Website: crate-barrel
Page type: address-validator
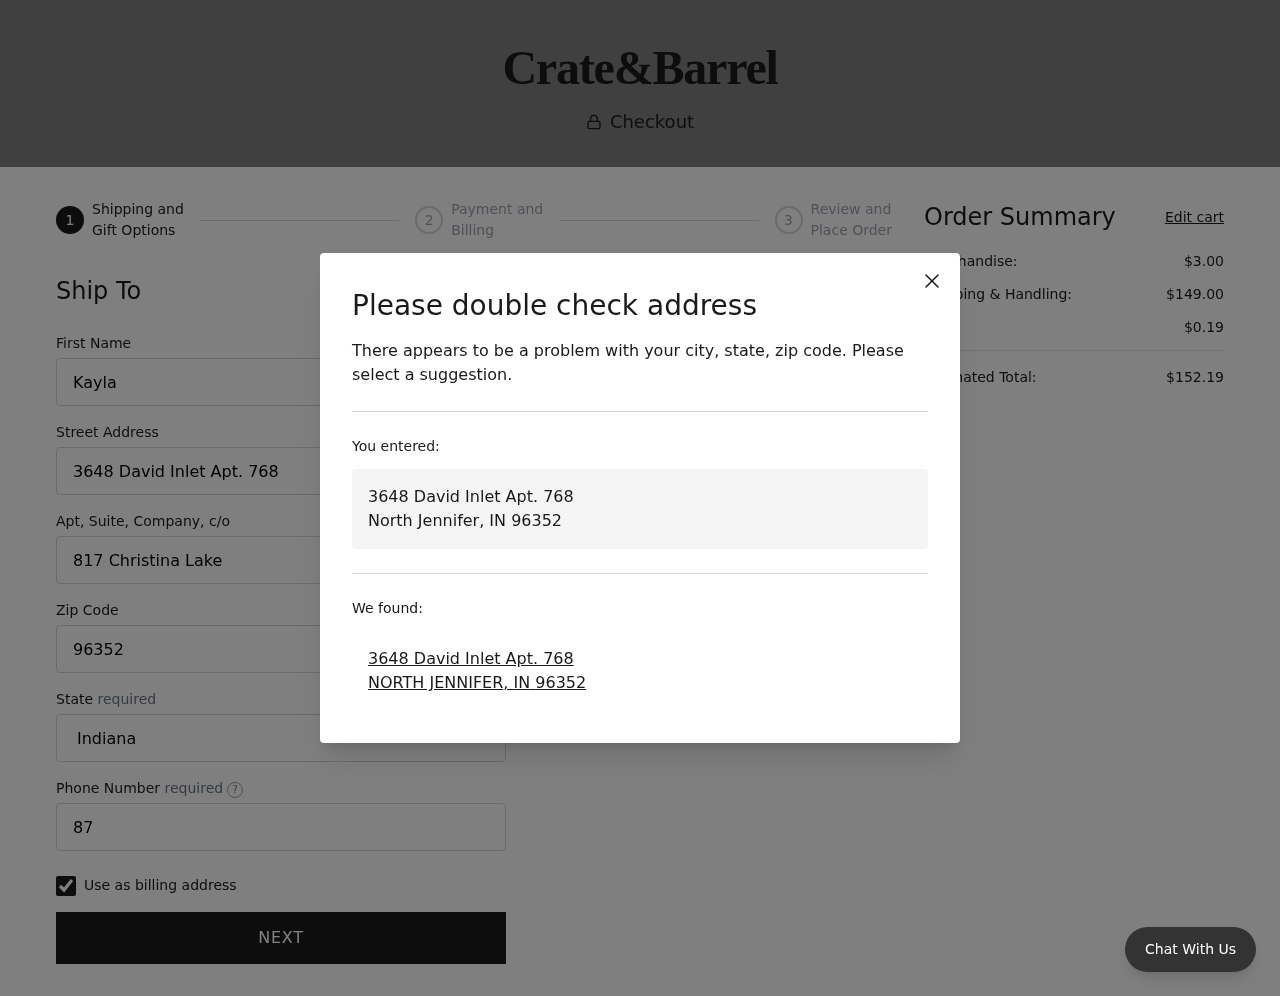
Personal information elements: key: PII_CITY
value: North Jennifer
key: PII_CITY
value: NORTH JENNIFER
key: PII_FIRSTNAME
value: Kayla
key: PII_PHONE
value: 8789847984
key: PII_POSTCODE
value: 96352
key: PII_STATE
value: Indiana
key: PII_STATE_ABBR
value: IN
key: PII_STREET
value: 3648 David Inlet Apt. 768
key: PII_STREET2
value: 817 Christina Lake
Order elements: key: ORDER_SUBTOTAL
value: $3.00
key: ORDER_SHIPPING_COST
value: $149.00
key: ORDER_TAX
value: $0.19
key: ORDER_TOTAL
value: $152.19